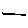
Label: line